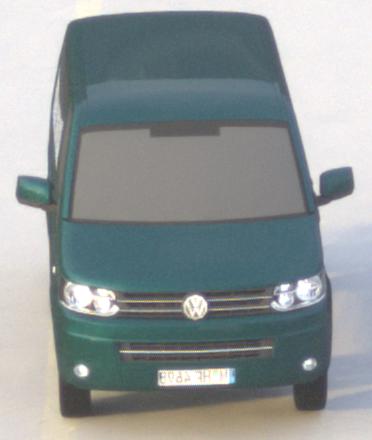
Make: VW Commercial Vehicles (Nutzfahrzeuge)
Model: T5 Multivan 2.0
Detailed model: T5 Multivan
Model produced from: 2009/09
Model produced until: 2013/06
Doors: 4
Color: blue
Road condition: dry road
Daytime: sunrise or sunset
Contrast: low contrast